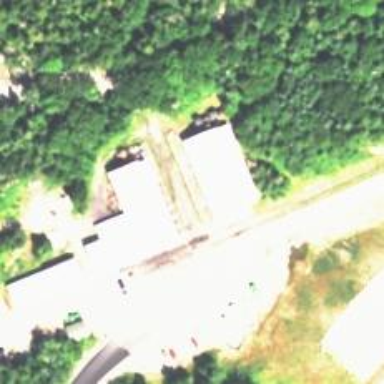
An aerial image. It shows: Preserved narrow-gauge railway in service yard.